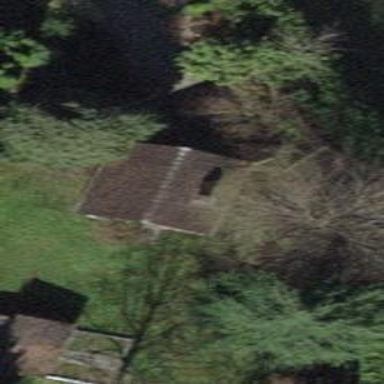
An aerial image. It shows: Hut.